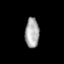
Tissue: prostate
Cell type: Fibroblasts
Senescence score: 0.7262
Nuclear area (px): 417
Mean DAPI intensity: 166.199